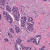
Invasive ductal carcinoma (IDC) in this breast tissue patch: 1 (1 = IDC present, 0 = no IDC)